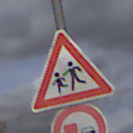
Verkehrszeichen: KinderRechts
Zusatzzeichen unten: UeberholverbotKraftfahrzeuge
Umgebung: Outdoor, Suburban
Tageszeit: MorningAfternoon
Wetter: PartlyCloudy
Licht: Natural
Jahreszeit: NotSpecified
Kontrast: LowContrast